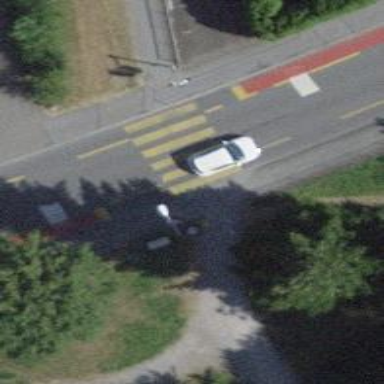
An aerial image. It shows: Kerb barrier.